Chest X-ray. View position: PA
Patient age: 52
Patient sex: F
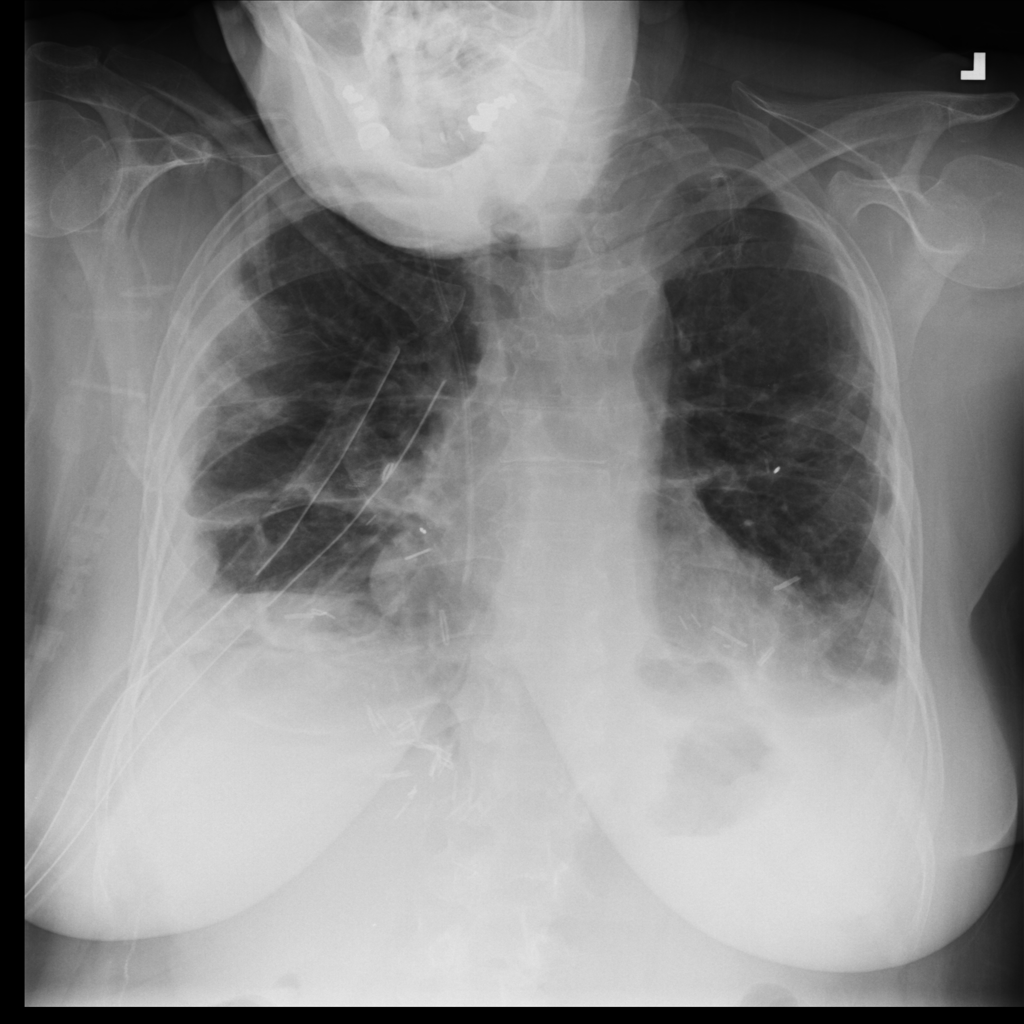
Finding: Pneumothorax